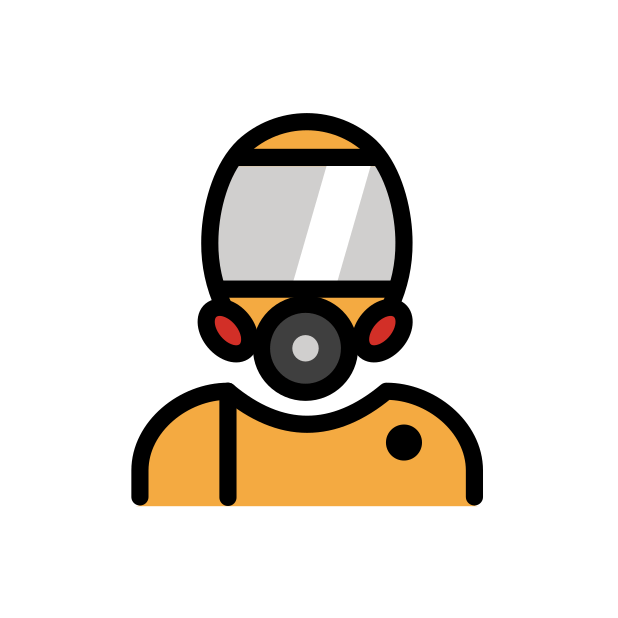
nuclear protection